Interaction volume radius: 10 \u00c5
Interaction volume height: 25 \u00c5
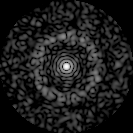
Disorder parameter: 0.8123